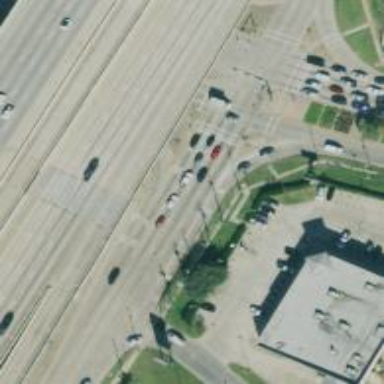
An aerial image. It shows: Secondary road with frontage road.